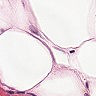
Metastatic tissue present: no